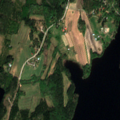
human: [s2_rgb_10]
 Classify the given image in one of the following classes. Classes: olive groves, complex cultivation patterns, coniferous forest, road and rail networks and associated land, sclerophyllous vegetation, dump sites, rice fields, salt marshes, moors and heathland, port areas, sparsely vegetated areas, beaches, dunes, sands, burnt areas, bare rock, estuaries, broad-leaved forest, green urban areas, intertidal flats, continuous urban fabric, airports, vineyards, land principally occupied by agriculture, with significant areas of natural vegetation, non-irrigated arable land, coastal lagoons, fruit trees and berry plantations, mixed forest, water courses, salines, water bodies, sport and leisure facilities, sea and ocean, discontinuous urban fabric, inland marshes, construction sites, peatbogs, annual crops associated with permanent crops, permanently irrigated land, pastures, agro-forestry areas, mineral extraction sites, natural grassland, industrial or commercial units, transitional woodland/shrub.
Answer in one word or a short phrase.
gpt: land principally occupied by agriculture, with significant areas of natural vegetation, coniferous forest, mixed forest, water bodies